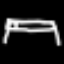
Label: bed